Aerial crown-view tile of a tropical tree (Barro Colorado Island, Panama), acquired 20240611:
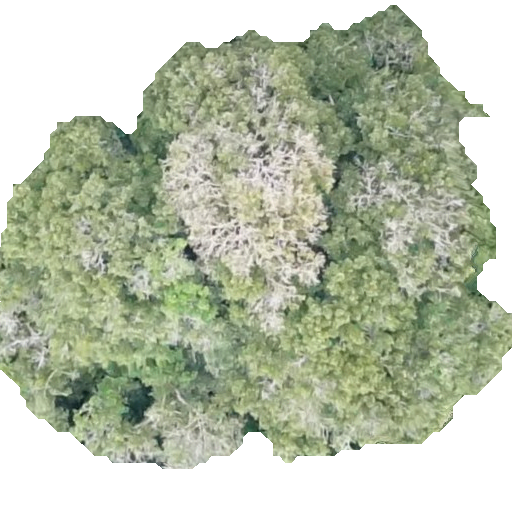
Species: Prioria copaifera
GBIF accepted scientific name: Prioria copaifera
Crown area: 277.916 m²